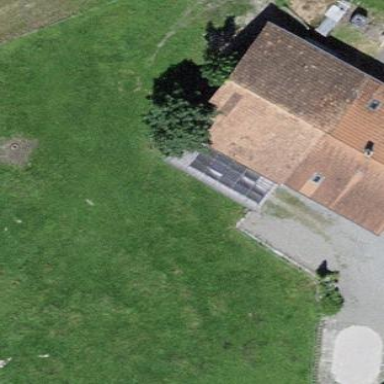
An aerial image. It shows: Farm building.